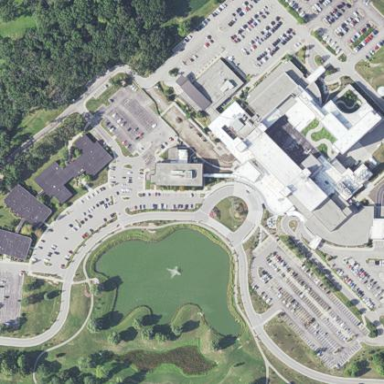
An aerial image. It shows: Healthcare facility identified as hospital.